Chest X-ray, AP view. Patient: 51 years old, sex F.
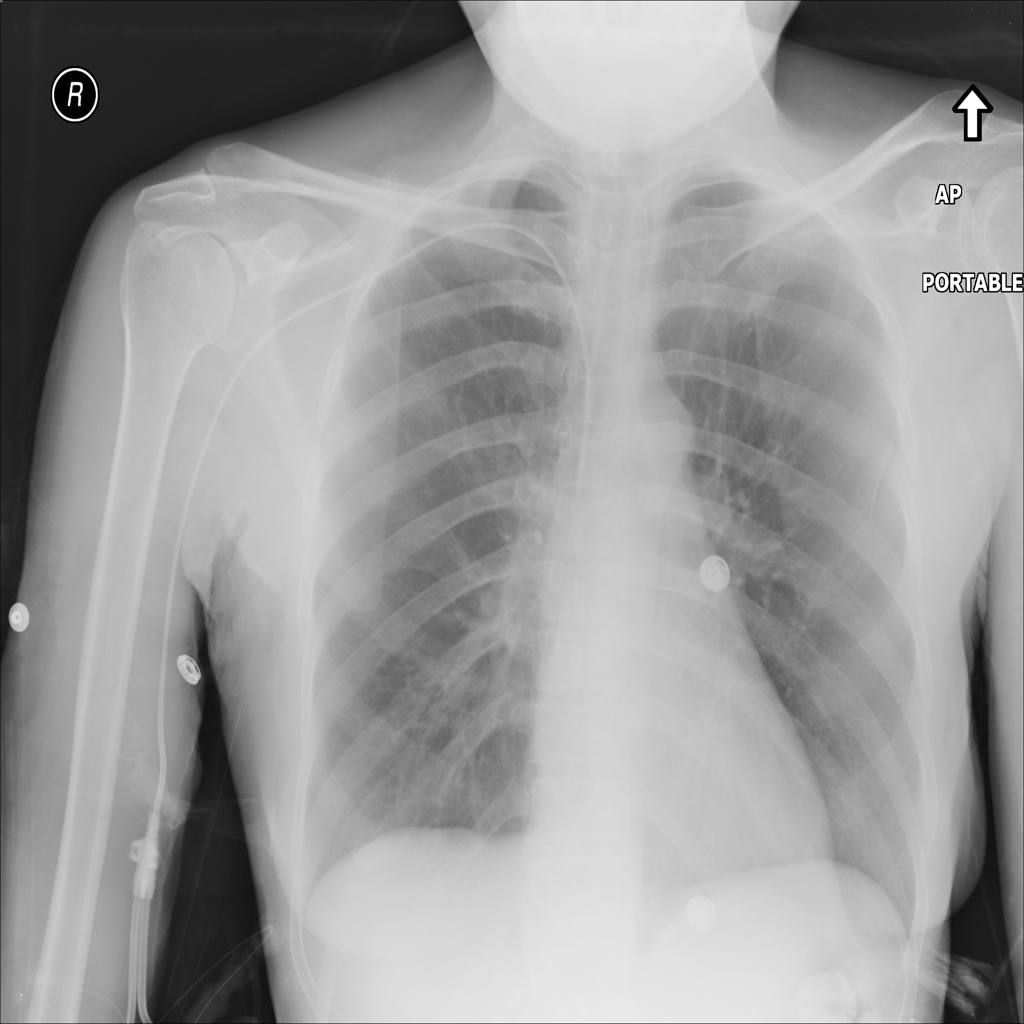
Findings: No Finding